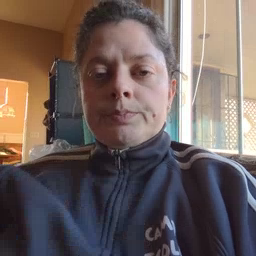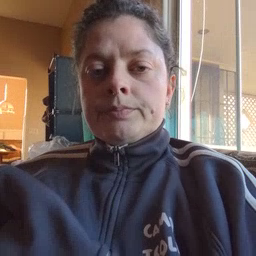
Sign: think